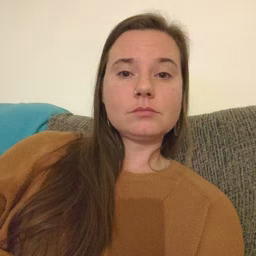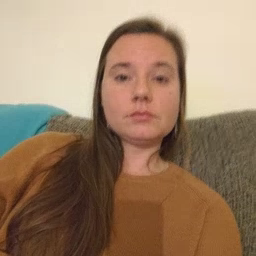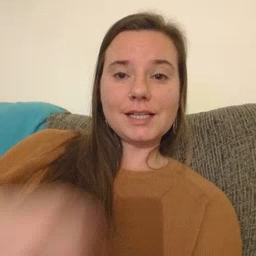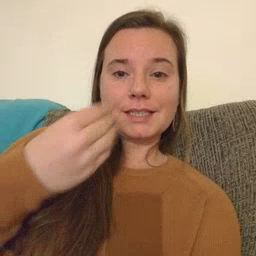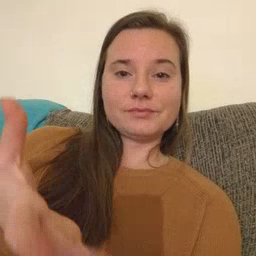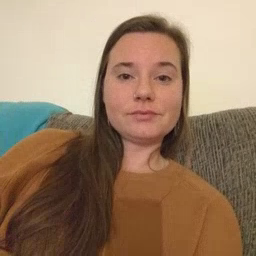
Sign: give